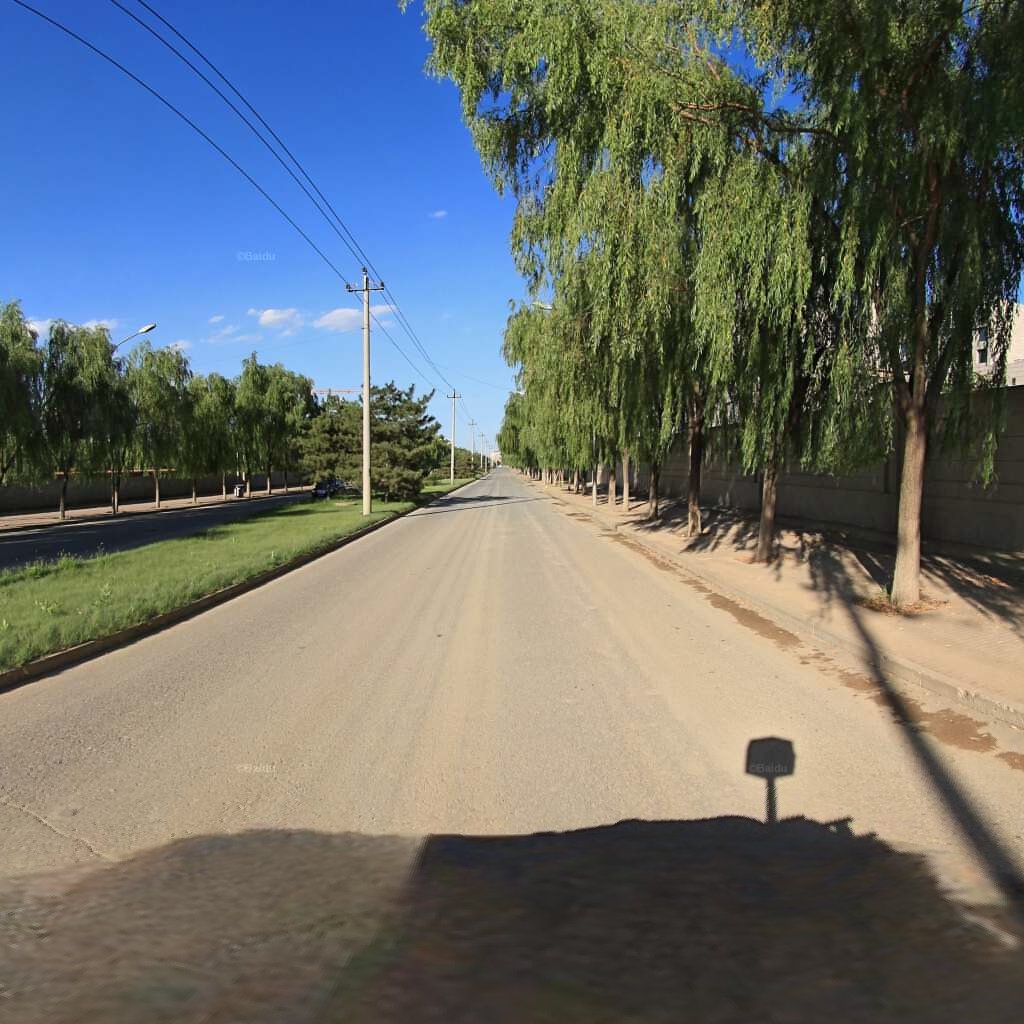
Region: Haidian
Road damage annotations: transverse crack